Interaction volume radius: 10 \u00c5
Interaction volume height: 20 \u00c5
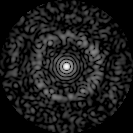
Disorder parameter: 0.8242